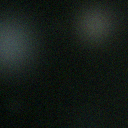
Screen state: off